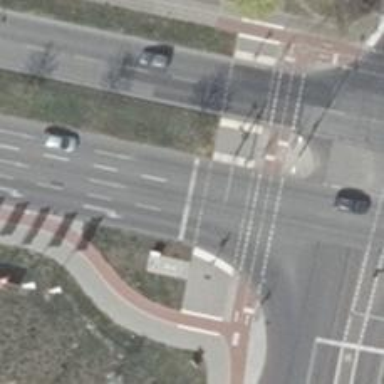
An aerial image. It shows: Road with traffic signals.